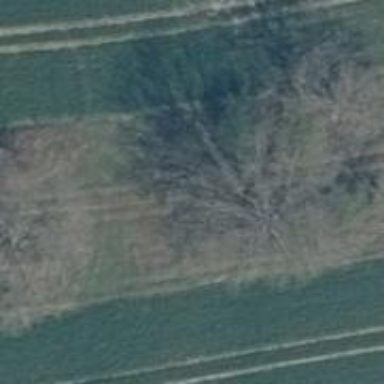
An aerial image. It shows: Row of trees in natural setting.